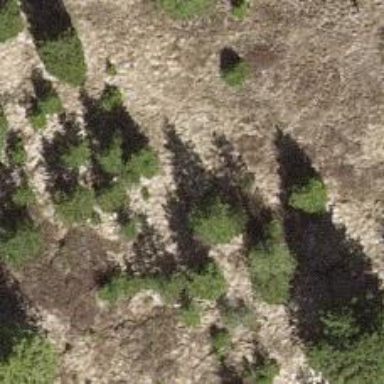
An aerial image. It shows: Single tag "natural: tree."